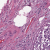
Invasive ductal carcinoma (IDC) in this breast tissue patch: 1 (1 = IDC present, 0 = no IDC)